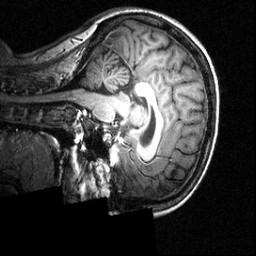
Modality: T1w
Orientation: sagittal
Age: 24
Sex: female
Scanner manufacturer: siemens
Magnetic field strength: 3.951 T
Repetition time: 1.5 s
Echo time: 0.00335 s